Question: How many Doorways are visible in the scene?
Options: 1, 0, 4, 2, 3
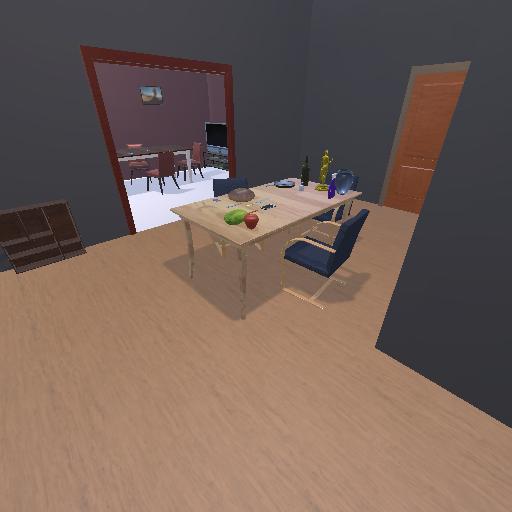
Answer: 1